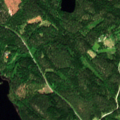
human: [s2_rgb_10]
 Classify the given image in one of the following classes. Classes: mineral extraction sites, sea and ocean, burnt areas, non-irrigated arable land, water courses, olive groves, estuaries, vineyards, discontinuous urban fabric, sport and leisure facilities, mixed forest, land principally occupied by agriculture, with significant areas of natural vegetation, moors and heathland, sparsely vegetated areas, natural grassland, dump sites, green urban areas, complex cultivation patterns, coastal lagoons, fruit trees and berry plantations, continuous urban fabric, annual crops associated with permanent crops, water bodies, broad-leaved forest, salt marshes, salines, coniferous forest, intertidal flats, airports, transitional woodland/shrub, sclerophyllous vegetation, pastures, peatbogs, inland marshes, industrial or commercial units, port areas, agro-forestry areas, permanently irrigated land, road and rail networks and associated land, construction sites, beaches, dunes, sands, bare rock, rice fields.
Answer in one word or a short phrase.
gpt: coniferous forest, mixed forest